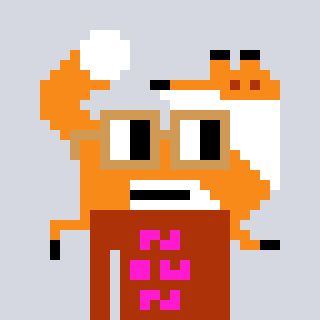
a pixel art character with square brown glasses, a fox-shaped head and a hotbrown-colored body on a cool background